Interaction volume radius: 5 \u00c5
Interaction volume height: 25 \u00c5
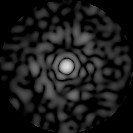
Disorder parameter: 0.8293